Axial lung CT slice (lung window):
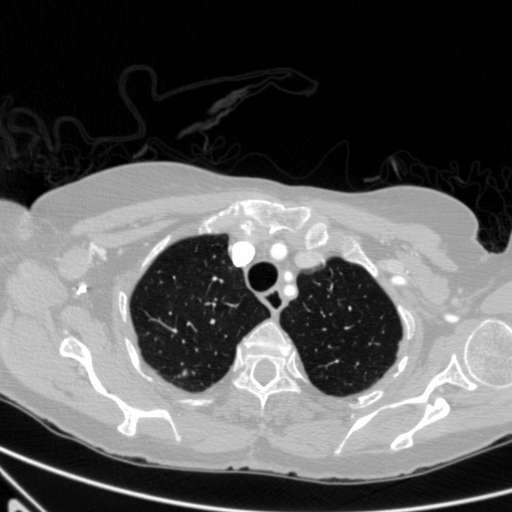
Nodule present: yes
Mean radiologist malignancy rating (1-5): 2.667